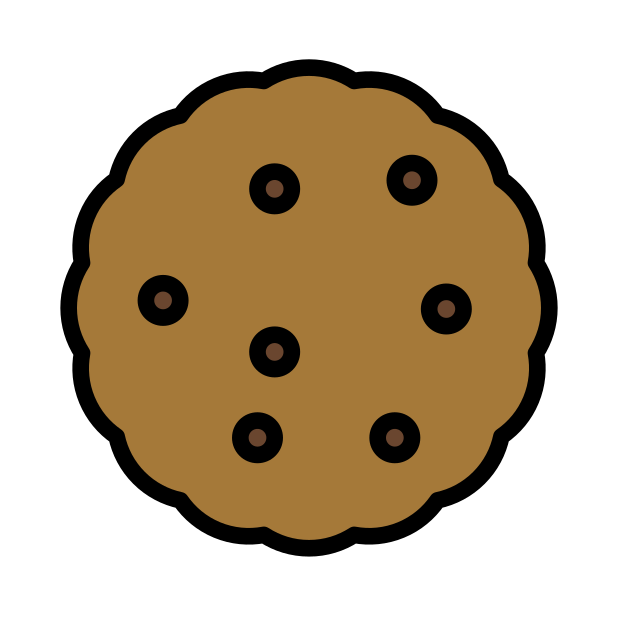
Emoji: 🍪
Name: cookie
Unicode: 0x1f36a